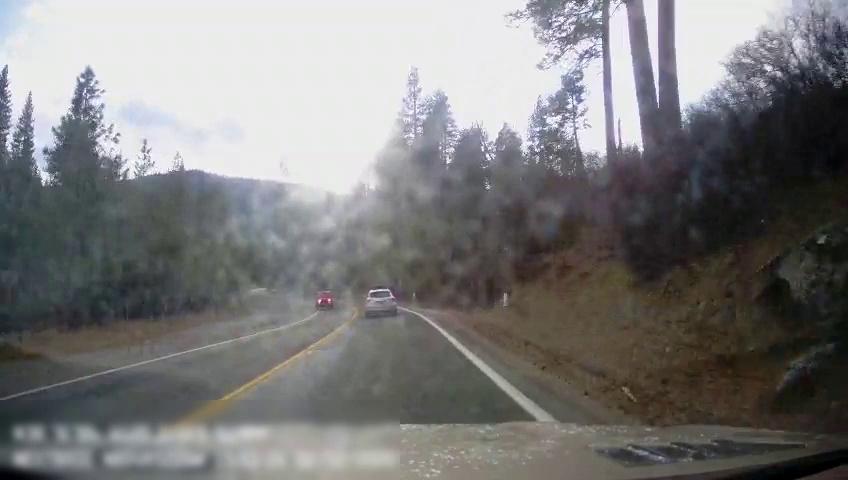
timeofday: Day
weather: Sunny
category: Drivable Space
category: Vehicles | SUV
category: Vehicles | SUV
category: Lanes | Current Lane
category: Lanes | Current Lane
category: Lanes | Opposite Lane
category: Lanes | Opposite Lane